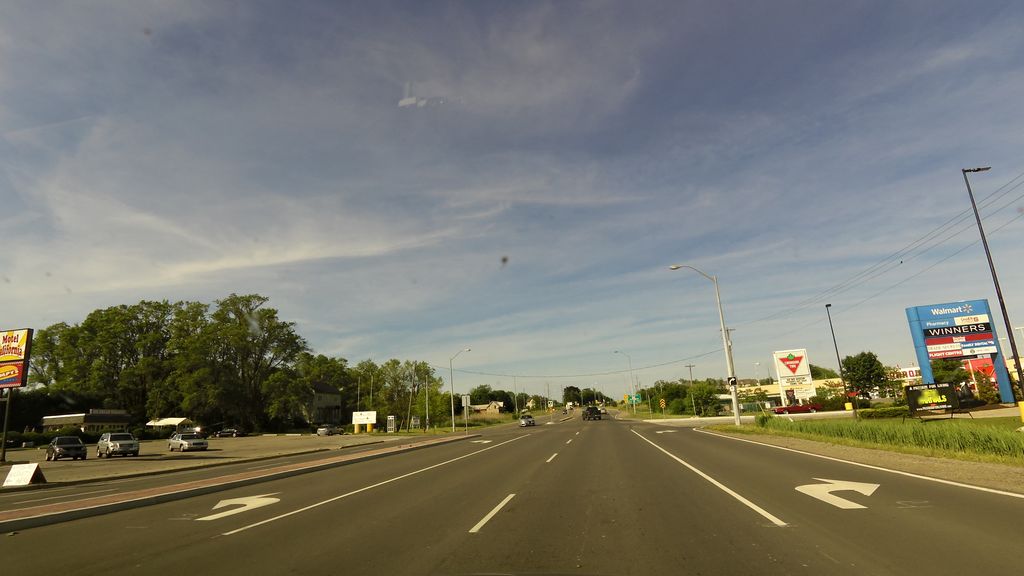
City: hamilton